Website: macys
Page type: cart
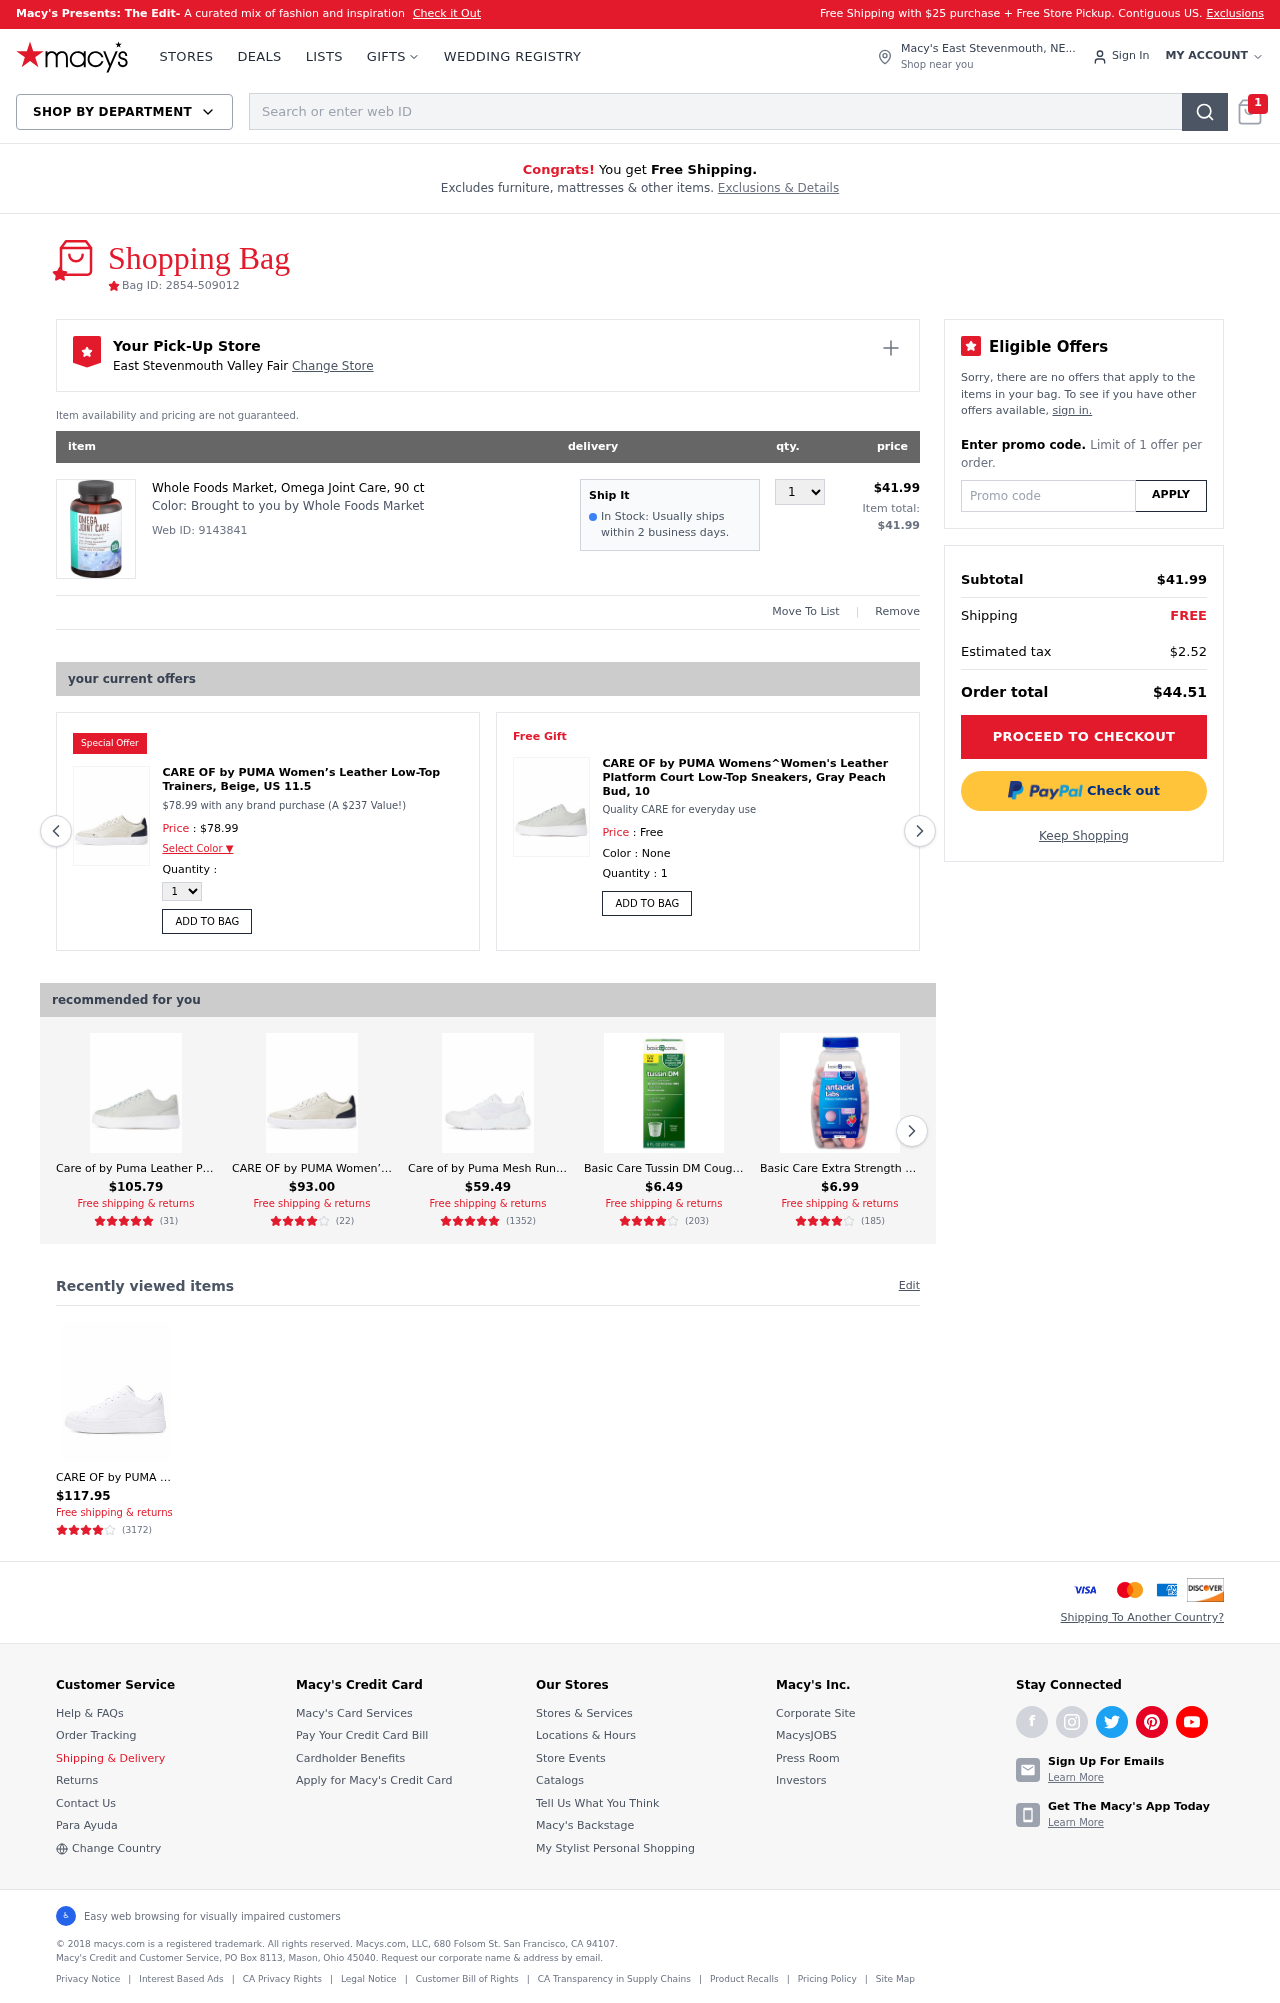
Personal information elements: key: PII_CITY
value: East Stevenmouth Valley Fair Change Store
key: PII_CITY_STATE
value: East Stevenmouth, NE
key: PII_PROMO_CODE
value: PROMO34TV
Product elements: key: PRODUCT1_DESC
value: Brought to you by Whole Foods Market
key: PRODUCT1_NAME
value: Whole Foods Market, Omega Joint Care, 90 ct
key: PRODUCT1_PRICE
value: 41.99
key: PRODUCT1_QUANTITY
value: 1
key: PRODUCT2_NAME
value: CARE OF by PUMA Women’s Leather Low-Top Trainers, Beige, US 11.5
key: PRODUCT2_PRICE
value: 78.99
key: PRODUCT3_DESC
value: Quality CARE for everyday use
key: PRODUCT3_NAME
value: CARE OF by PUMA Womens^Women's Leather Platform Court Low-Top Sneakers, Gray Peach Bud, 10
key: PRODUCT4_NAME
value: Care of by Puma Leather Platform Court Women's Low-Top Sneakers
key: PRODUCT4_NUM_RATINGS
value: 31
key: PRODUCT4_PRICE
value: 105.79
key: PRODUCT4_RATING
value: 4.9
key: PRODUCT5_NAME
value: CARE OF by PUMA Women’s Leather Low-Top Trainers, Beige, US 8
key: PRODUCT5_NUM_RATINGS
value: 22
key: PRODUCT5_PRICE
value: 93
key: PRODUCT5_RATING
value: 3.9
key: PRODUCT6_NAME
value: Care of by Puma Mesh Runner Men's Low-Top Sneakers
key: PRODUCT6_NUM_RATINGS
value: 1352
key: PRODUCT6_PRICE
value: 59.49
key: PRODUCT6_RATING
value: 4.6
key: PRODUCT7_NAME
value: Basic Care Tussin DM Cough, 8 Ounce
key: PRODUCT7_NUM_RATINGS
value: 203
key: PRODUCT7_PRICE
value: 6.49
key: PRODUCT7_RATING
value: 4.4
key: PRODUCT8_NAME
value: Basic Care Extra Strength Calcium Antacid Tablets, Berry, 200 Count
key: PRODUCT8_NUM_RATINGS
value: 185
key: PRODUCT8_PRICE
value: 6.99
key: PRODUCT8_RATING
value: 4.3
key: PRODUCT9_NAME
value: CARE OF by PUMA Women’s Leather Platform Low-Top Trainers, White, US 11
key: PRODUCT9_NUM_RATINGS
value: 3172
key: PRODUCT9_PRICE
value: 117.95
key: PRODUCT9_RATING
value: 3.9
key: PRODUCT2_DESC
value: $78.99 with any brand purchase (A $237 Value!)
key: PRODUCT1_WEB_ID
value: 9143841
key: PRODUCT1_TOTAL
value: $41.99
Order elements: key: ORDER_NUM_ITEMS
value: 1
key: ORDER_ID
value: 2854-509012
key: ORDER_SUBTOTAL
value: $41.99
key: ORDER_TAX
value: $2.52
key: ORDER_TOTAL
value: $44.51
Search elements: key: HEADER_SEARCH
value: Search or enter web ID